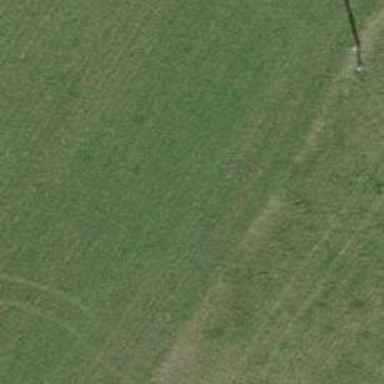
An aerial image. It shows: Pipeline marker.